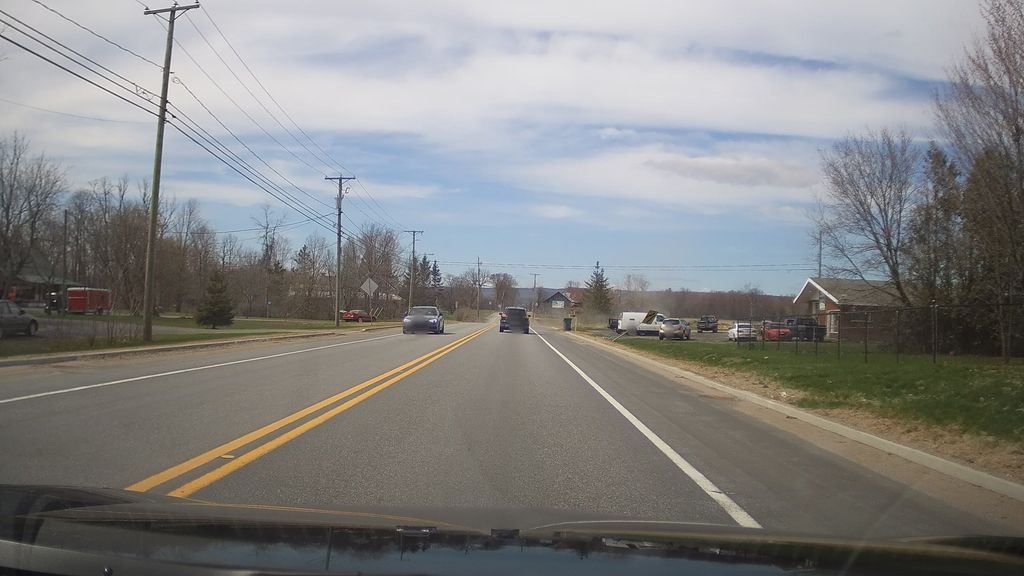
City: ottawa-gatineau